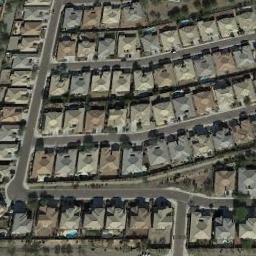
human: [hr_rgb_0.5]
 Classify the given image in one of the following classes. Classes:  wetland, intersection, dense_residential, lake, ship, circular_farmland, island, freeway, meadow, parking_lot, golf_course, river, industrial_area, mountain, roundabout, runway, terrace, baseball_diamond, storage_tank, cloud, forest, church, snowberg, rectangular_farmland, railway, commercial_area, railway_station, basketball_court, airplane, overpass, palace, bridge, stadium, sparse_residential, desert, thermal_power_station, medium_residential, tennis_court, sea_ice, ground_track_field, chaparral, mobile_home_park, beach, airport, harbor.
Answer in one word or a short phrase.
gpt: dense_residential